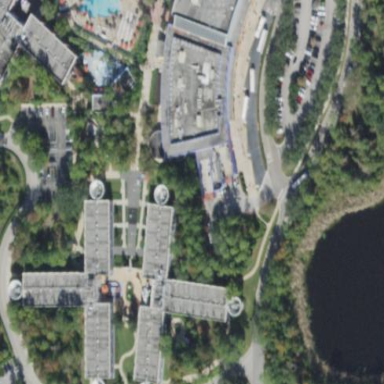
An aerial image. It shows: Hotel building.